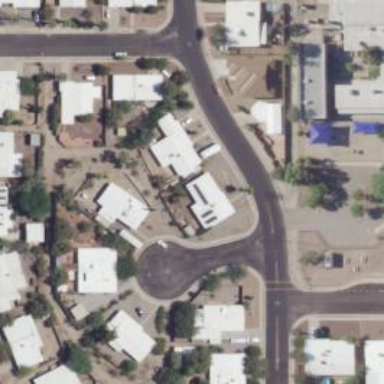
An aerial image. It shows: Alley classified as service road.